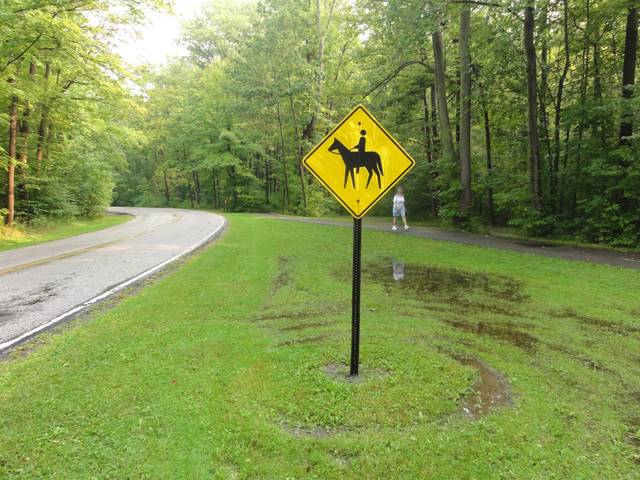
Region: United States
Coordinates: 41.58, -81.427